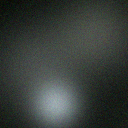
Screen state: off